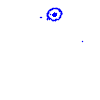
Particle: pion